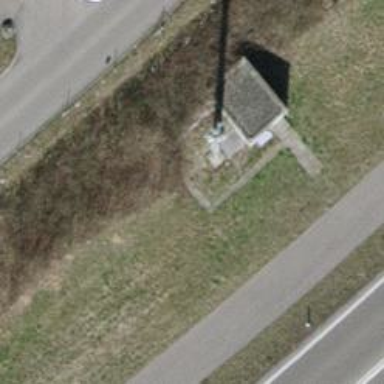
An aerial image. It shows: Communication tower.